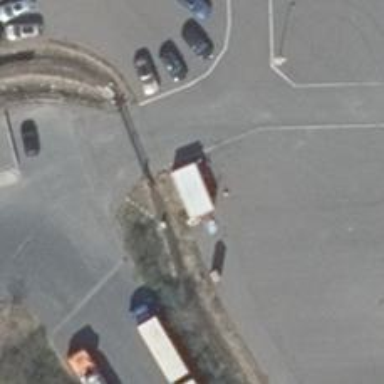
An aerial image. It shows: Car shop.